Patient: sex F, age 56
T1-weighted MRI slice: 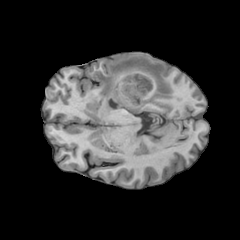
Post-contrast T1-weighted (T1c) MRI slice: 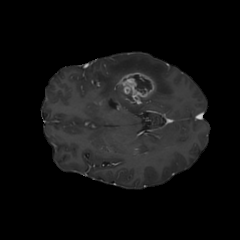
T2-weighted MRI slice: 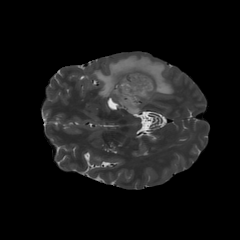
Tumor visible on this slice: yes
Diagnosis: Glioblastoma, IDH-wildtype
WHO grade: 4